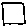
Label: square